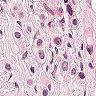
Metastatic tissue present: yes